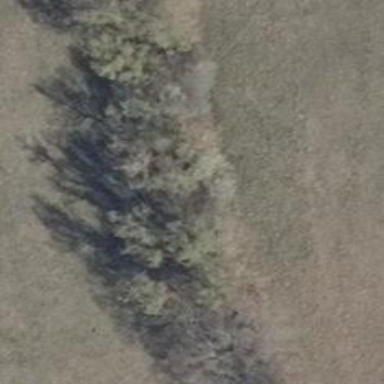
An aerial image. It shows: Row of trees in natural setting.